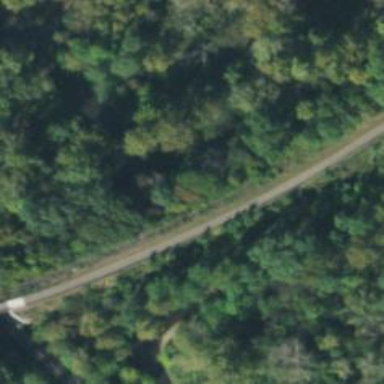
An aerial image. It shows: Disused railway.